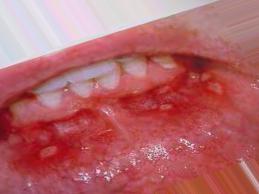
Condition: Mouth Ulcer